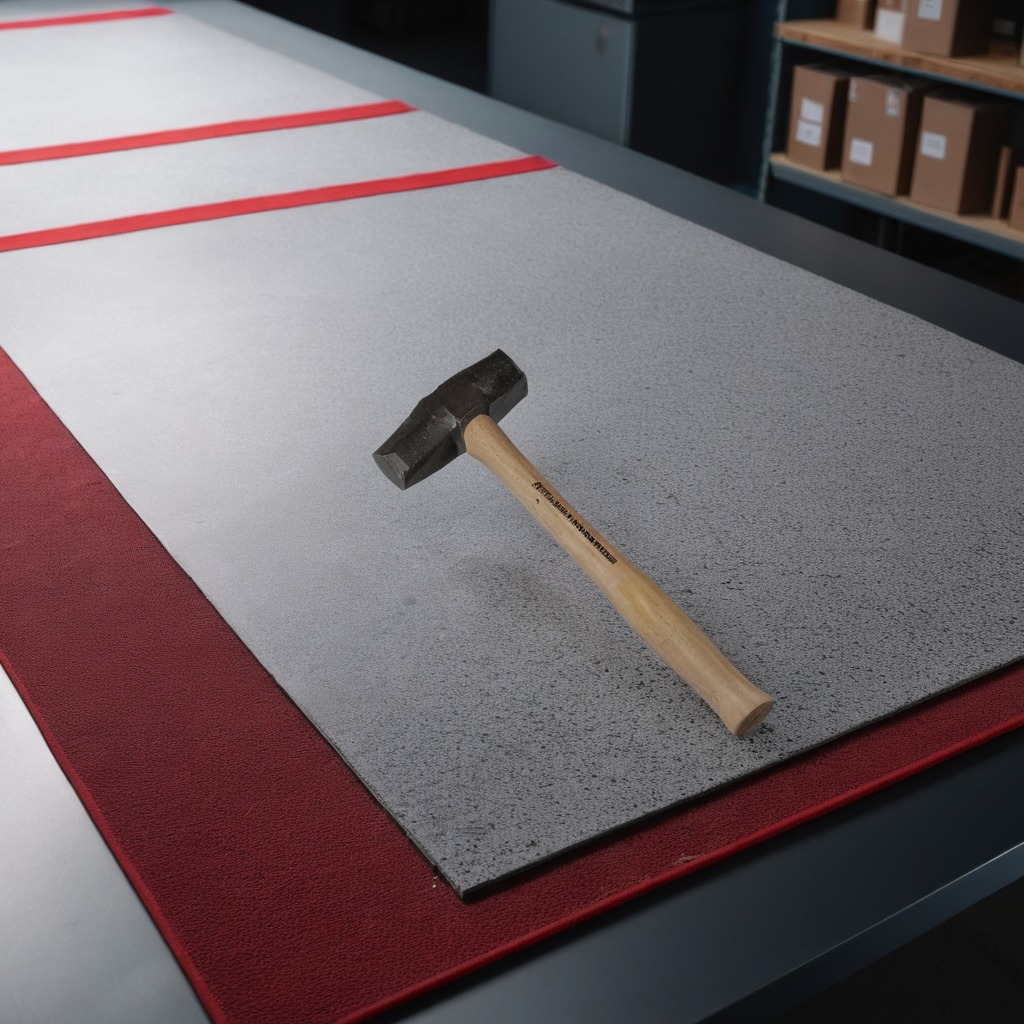
A hammer is lying on a clean granite tabletop covered with a red rubber mat inside a workshop under bright overhead lighting crisp shadows high clarity worn but beneath the mat